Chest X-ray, AP view. Patient: 43 years old, sex F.
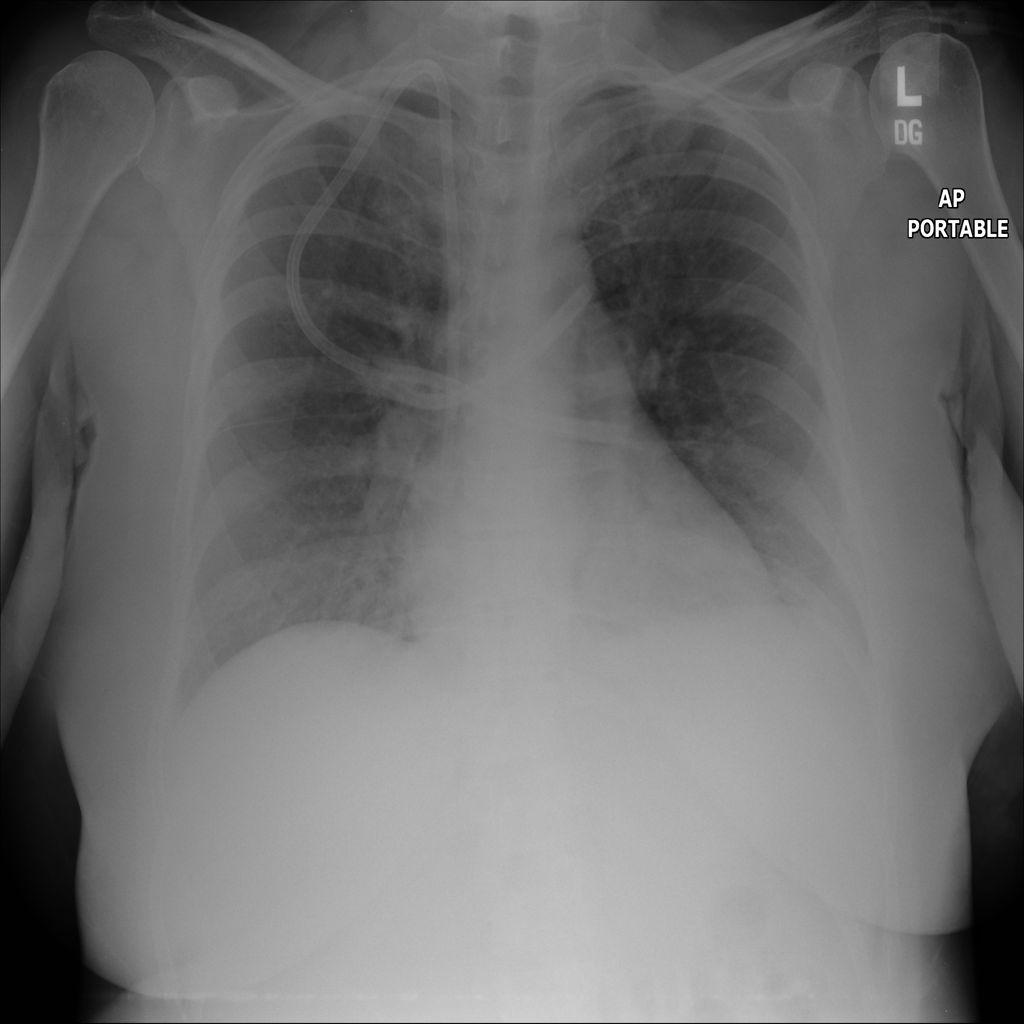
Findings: Edema, Infiltration